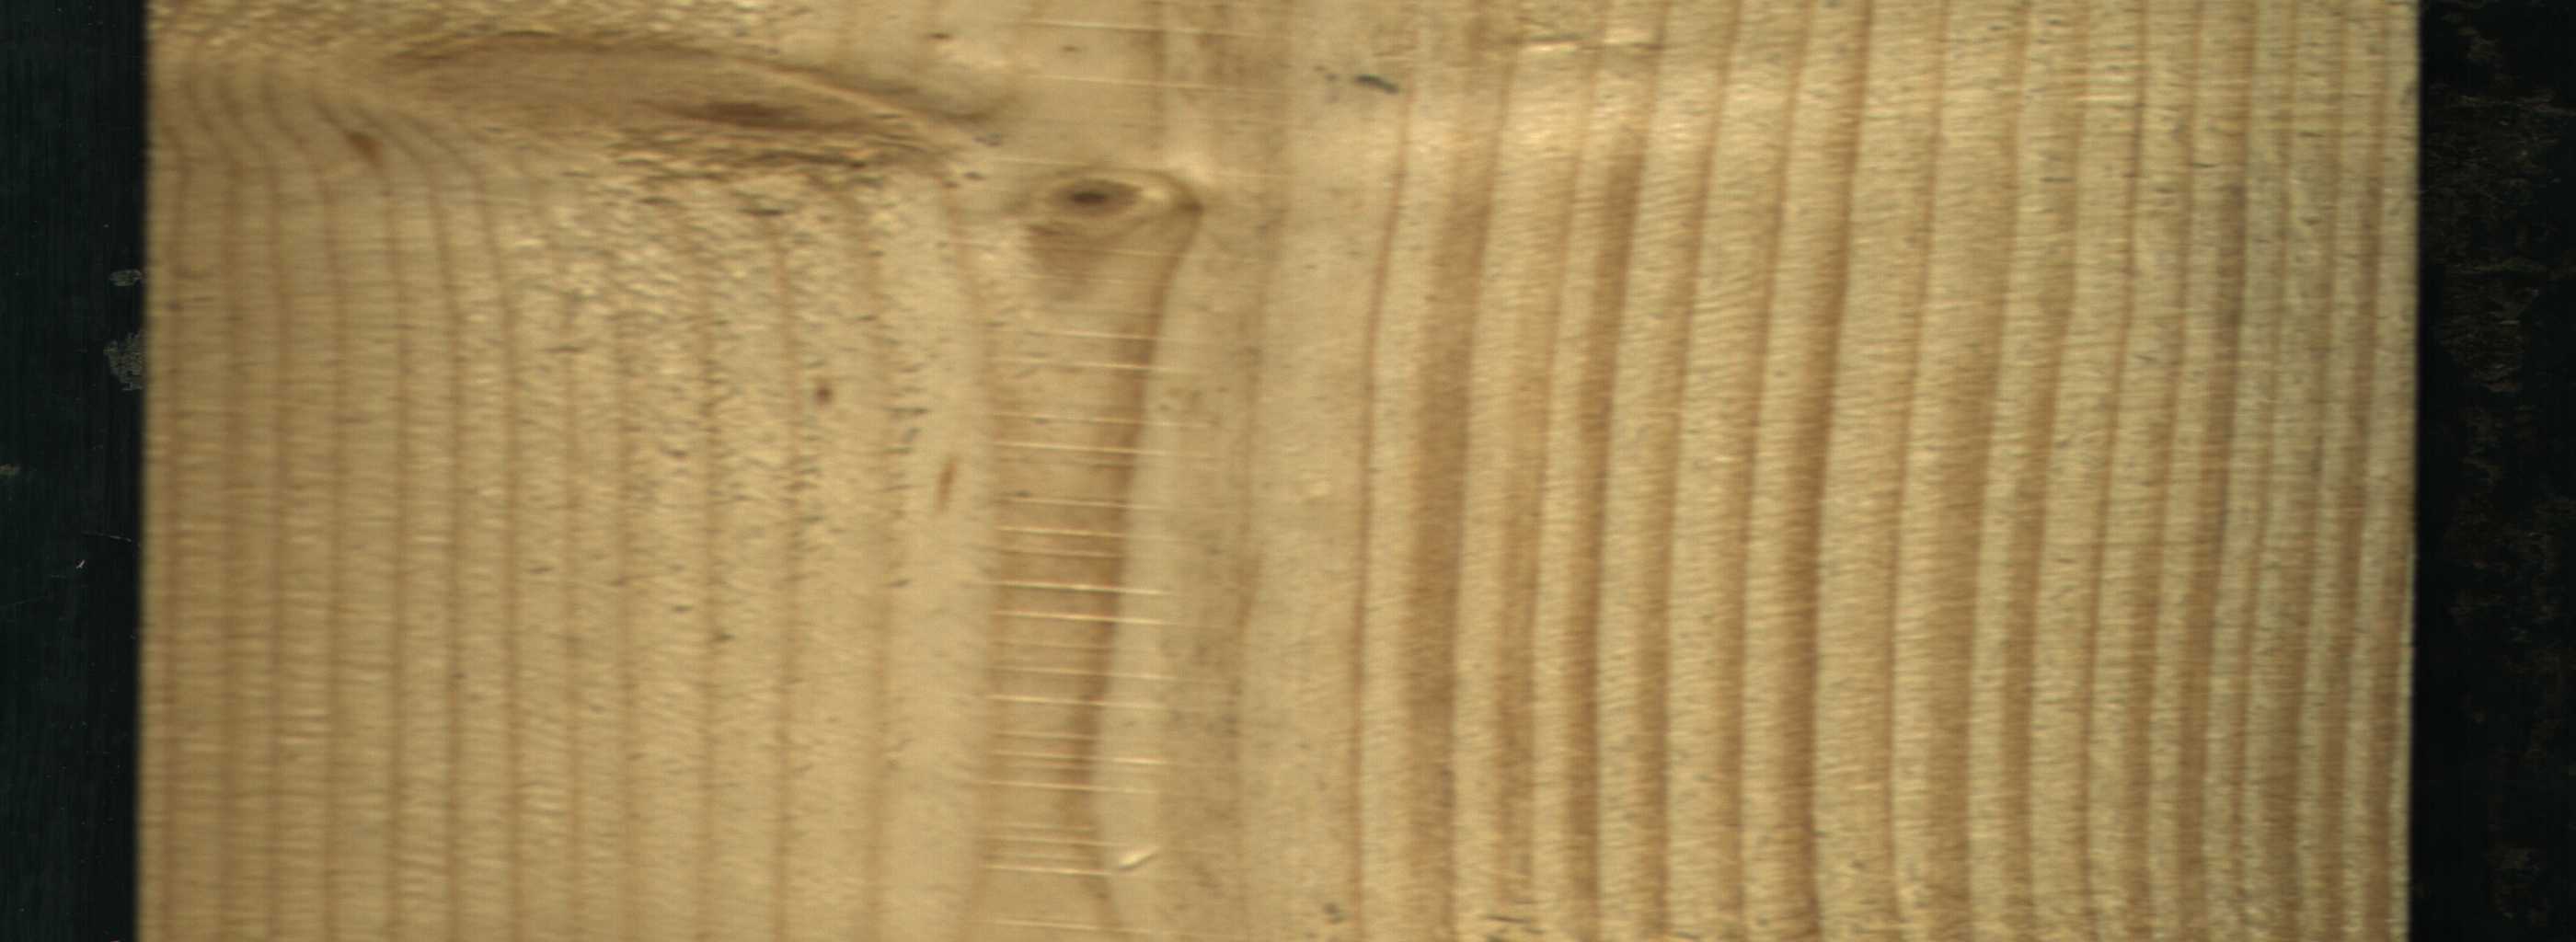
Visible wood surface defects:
Live_Knot
Live_Knot